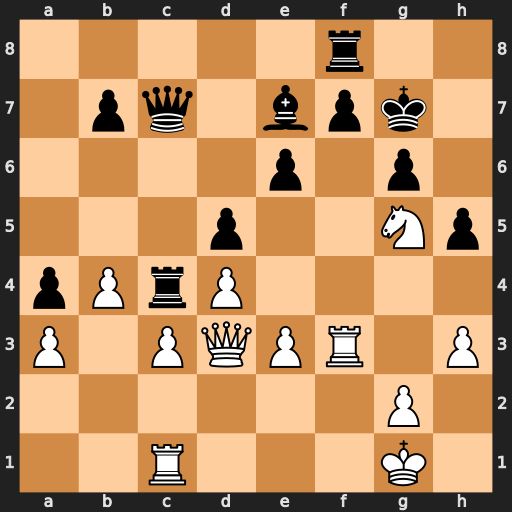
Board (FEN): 5r2/1pq1bpk1/4p1p1/3p2Np/pPrP4/P1PQPR1P/6P1/2R3K1
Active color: w
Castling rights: -
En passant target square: -
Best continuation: Rxf7+ Rxf7 Nxe6+ Kh6 Nxc7